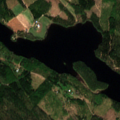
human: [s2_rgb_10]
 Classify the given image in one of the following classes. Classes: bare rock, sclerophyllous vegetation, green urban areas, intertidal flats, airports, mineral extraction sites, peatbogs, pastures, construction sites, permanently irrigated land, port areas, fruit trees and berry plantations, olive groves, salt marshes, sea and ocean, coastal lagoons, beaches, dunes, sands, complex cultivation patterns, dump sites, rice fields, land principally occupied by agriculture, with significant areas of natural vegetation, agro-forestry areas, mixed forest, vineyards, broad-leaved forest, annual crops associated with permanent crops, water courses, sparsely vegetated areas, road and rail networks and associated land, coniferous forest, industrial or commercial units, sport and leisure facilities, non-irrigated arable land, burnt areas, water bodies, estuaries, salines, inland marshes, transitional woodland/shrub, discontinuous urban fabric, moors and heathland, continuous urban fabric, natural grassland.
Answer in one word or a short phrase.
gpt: coniferous forest, mixed forest, transitional woodland/shrub, water bodies